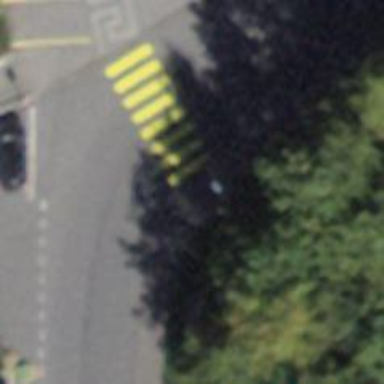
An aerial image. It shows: Zebra crossing on the road.